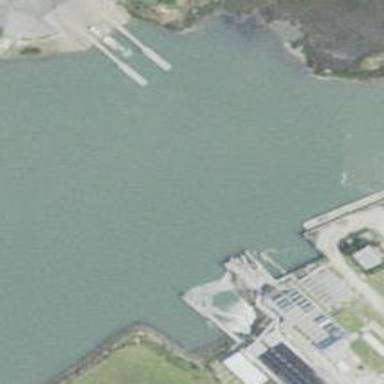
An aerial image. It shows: Man-made pier.